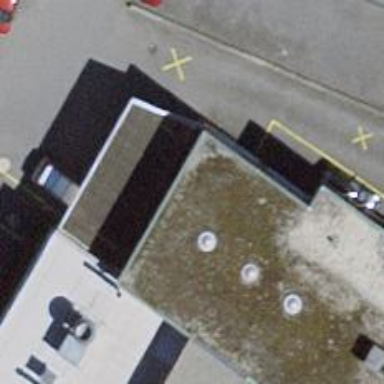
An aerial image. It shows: View of roof of building.